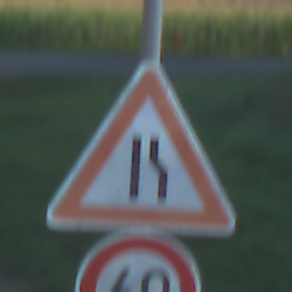
Verkehrszeichen: EinseitigVerengteFahrbahnRechts
Zusatzzeichen unten: Geschwindigkeit60
Umgebung: Outdoor, RoadRail
Tageszeit: MorningAfternoon
Wetter: Clear
Licht: Natural
Jahreszeit: NotSpecified
Kontrast: HighContrast